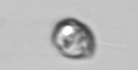
Label: Dinophyceae